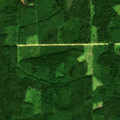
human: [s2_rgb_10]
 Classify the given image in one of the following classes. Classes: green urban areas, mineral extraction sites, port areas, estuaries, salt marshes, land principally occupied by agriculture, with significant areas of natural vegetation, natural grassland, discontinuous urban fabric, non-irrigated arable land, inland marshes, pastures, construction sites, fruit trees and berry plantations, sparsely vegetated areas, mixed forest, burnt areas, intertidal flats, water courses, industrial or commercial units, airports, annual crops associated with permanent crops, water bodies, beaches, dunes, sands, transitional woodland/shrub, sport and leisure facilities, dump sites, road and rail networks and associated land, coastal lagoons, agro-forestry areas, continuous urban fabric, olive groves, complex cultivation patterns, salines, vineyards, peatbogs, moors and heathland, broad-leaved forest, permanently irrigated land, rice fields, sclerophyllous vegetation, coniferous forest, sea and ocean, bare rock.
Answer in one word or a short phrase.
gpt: broad-leaved forest, coniferous forest, mixed forest